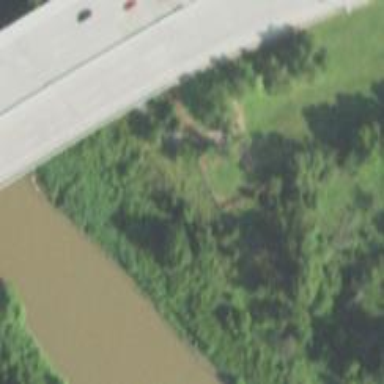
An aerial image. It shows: Bridge.